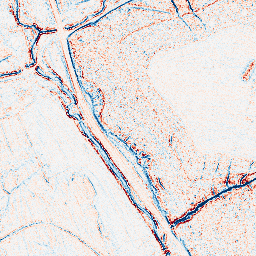
Category: edge_preserving
Decomposition family: bilateral
Decomposition parameters: d: 5
sigma_color: 50
sigma_space: 100
Upsampling method: sinc_blackman
Upsampling parameters: scale: 4
kernel_size: 16
Upsampling scale: 4